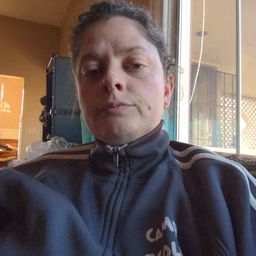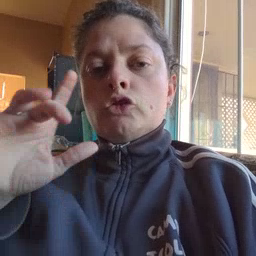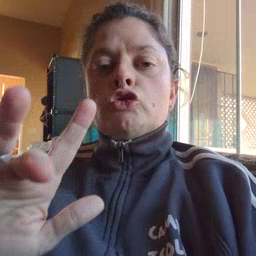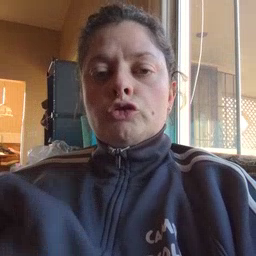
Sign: touch